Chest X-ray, PA view. Patient: 30 years old, sex F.
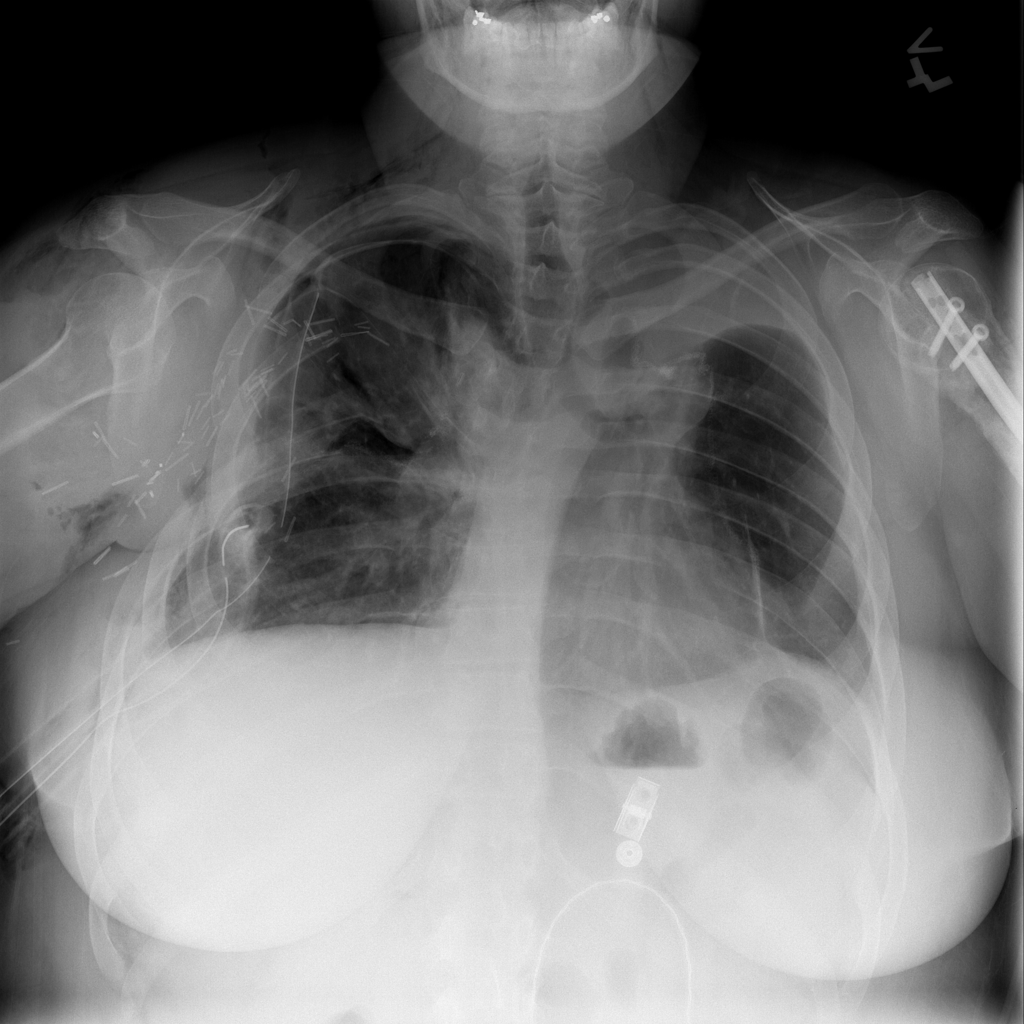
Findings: Atelectasis, Emphysema, Infiltration, Pneumothorax